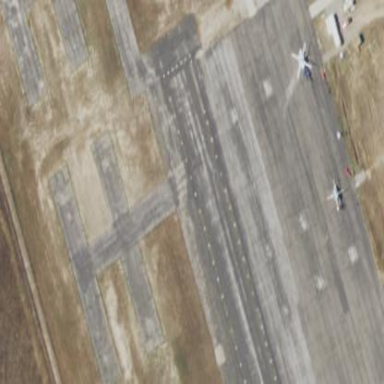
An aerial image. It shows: Apron paved with asphalt at the airport.